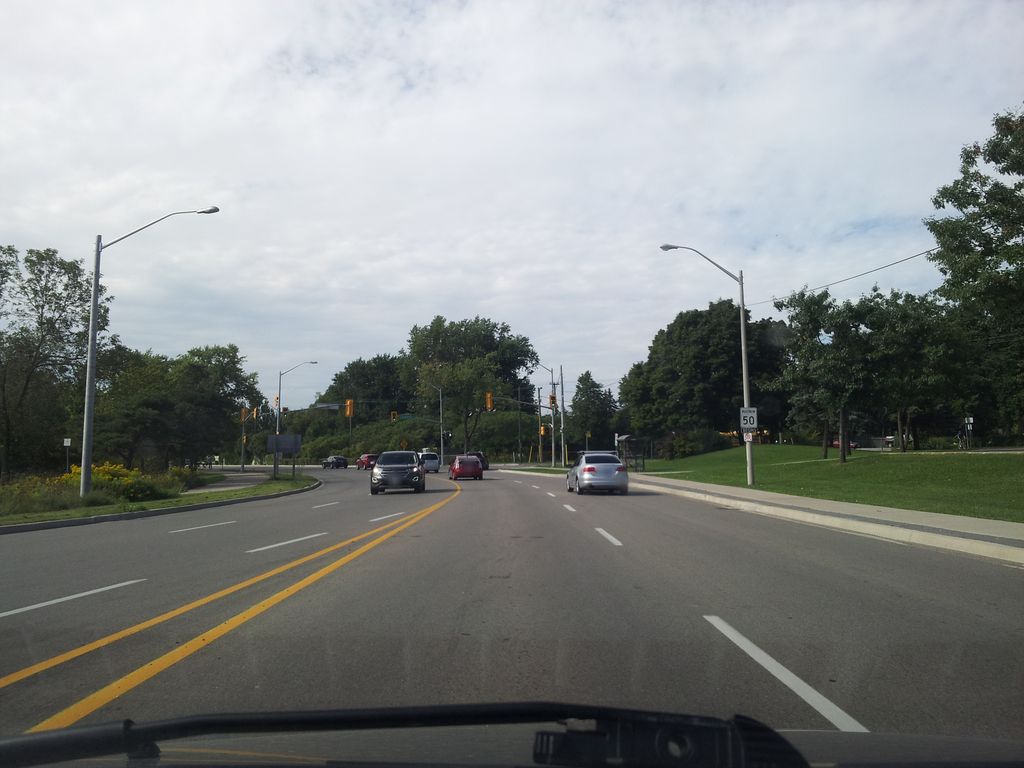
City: kitchener-waterloo